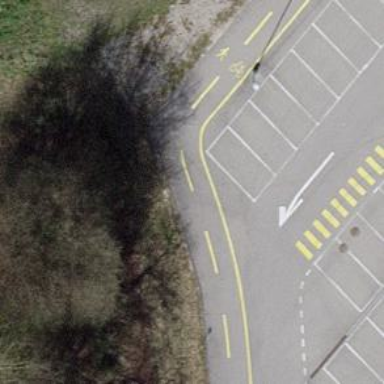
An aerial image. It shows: Asphalt cycleway.